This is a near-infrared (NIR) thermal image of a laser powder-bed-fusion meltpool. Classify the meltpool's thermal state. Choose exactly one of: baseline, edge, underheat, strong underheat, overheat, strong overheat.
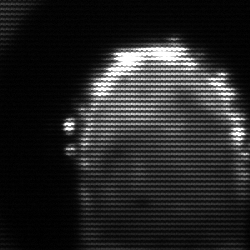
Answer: baseline